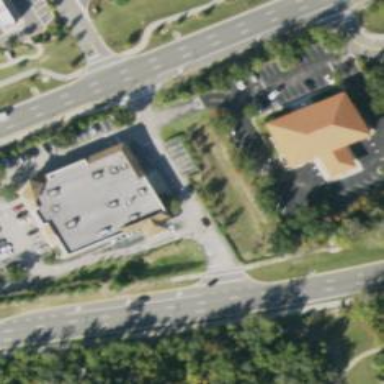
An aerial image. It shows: Pharmacy building providing healthcare services.